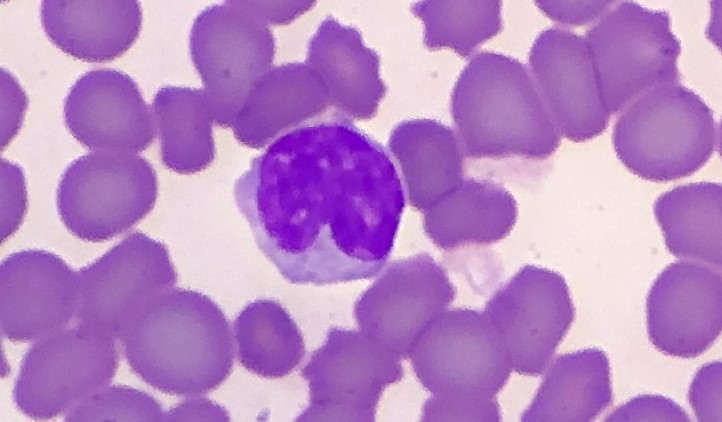
White blood cell type: Monocyte